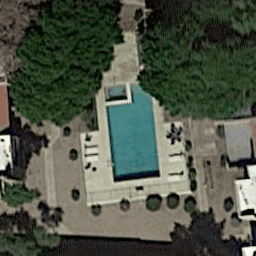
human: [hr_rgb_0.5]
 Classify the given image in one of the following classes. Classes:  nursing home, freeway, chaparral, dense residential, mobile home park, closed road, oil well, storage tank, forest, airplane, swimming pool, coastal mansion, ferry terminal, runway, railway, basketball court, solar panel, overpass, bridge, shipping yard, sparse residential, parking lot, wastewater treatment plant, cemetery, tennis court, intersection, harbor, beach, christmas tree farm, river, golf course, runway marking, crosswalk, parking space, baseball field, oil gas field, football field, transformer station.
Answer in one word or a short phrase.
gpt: swimming pool